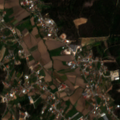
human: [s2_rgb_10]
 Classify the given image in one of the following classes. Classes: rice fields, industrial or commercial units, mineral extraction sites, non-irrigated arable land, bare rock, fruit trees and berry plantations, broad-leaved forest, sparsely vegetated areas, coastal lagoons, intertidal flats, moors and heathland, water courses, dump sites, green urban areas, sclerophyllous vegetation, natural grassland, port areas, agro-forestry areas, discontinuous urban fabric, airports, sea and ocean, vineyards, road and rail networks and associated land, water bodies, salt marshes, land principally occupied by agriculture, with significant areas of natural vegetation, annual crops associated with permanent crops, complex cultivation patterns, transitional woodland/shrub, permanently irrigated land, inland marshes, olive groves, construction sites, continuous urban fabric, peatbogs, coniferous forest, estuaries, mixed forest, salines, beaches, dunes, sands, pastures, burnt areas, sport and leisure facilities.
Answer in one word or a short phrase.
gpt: continuous urban fabric, permanently irrigated land, complex cultivation patterns, coniferous forest, mixed forest, transitional woodland/shrub